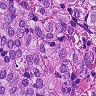
Metastatic tissue present: yes